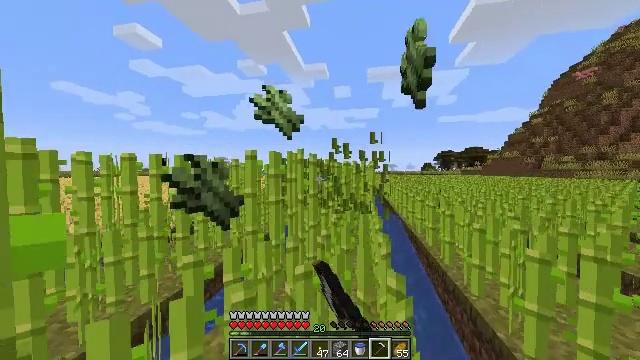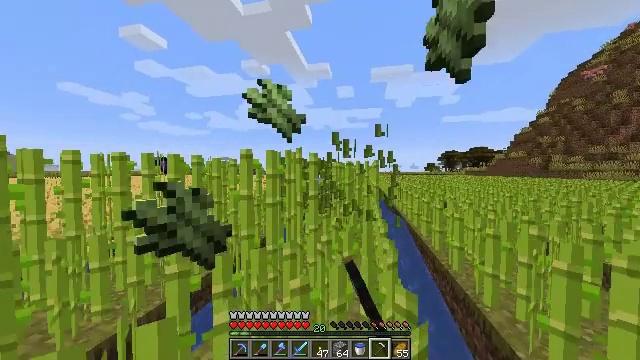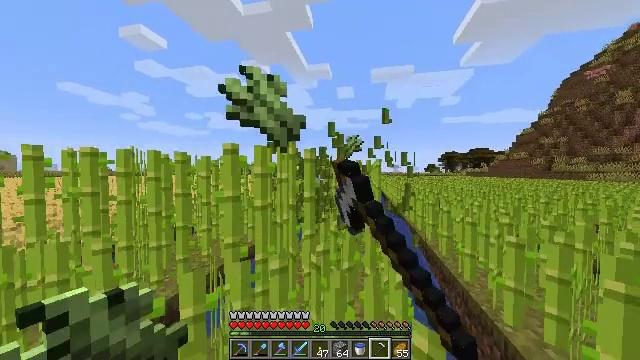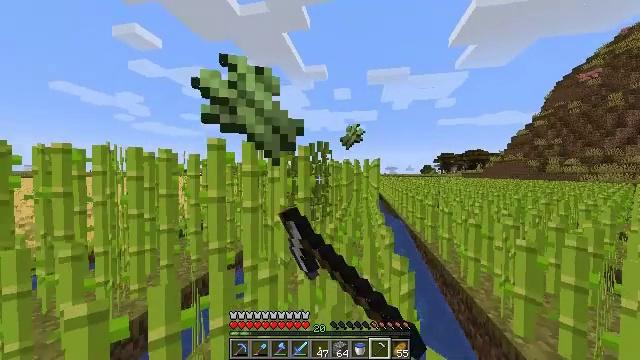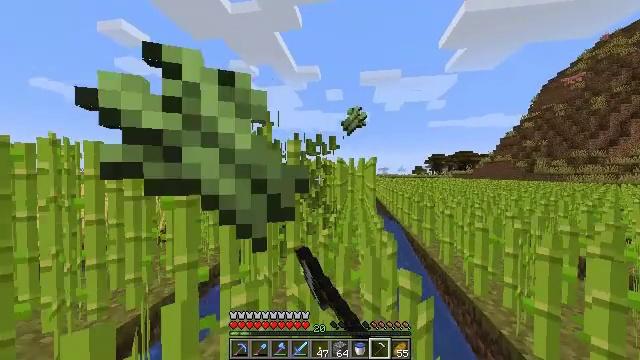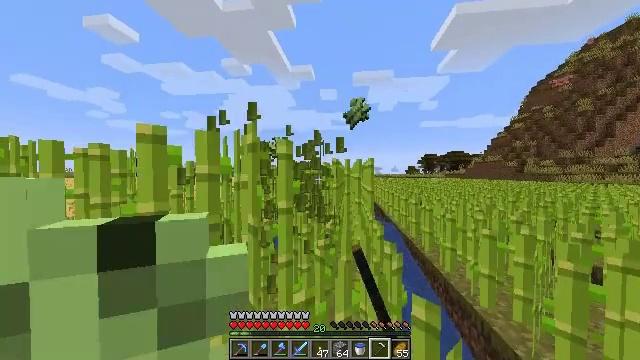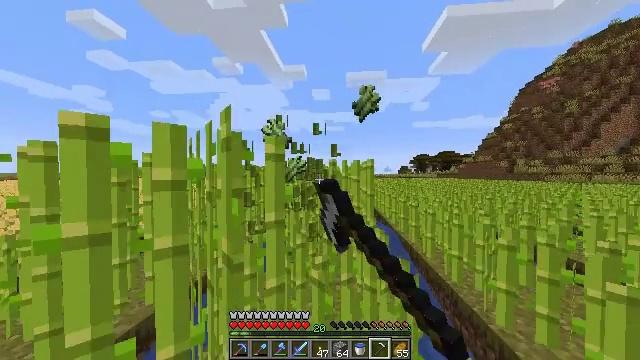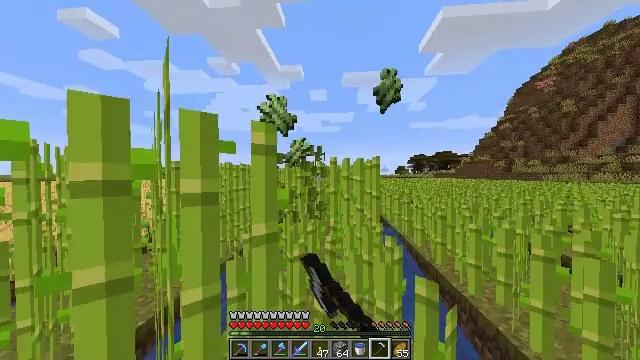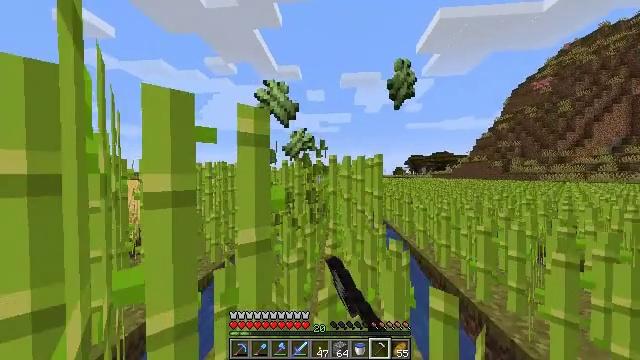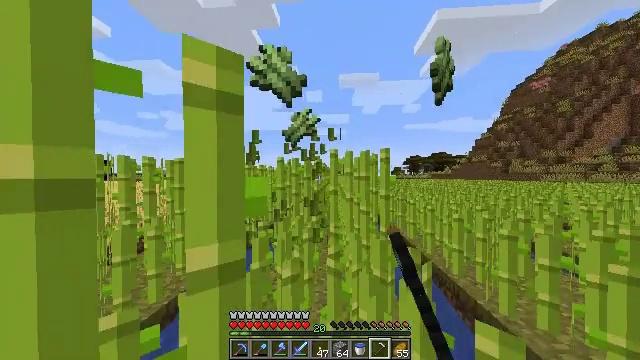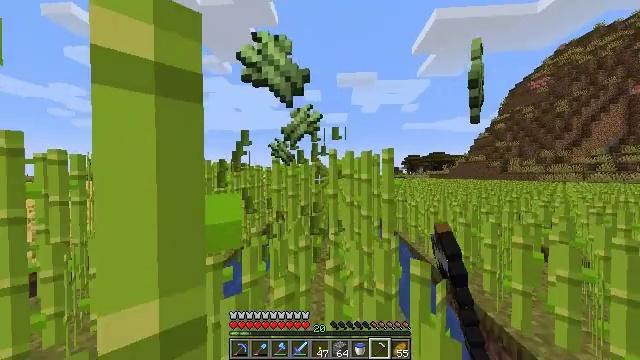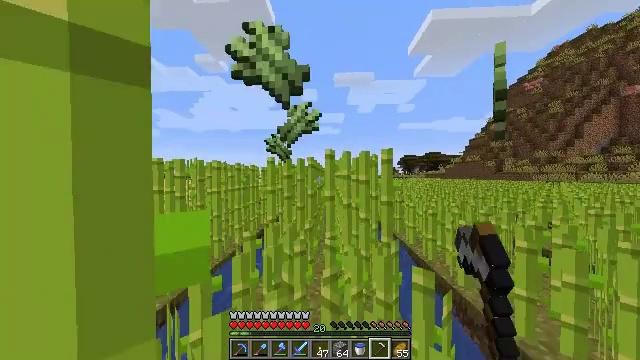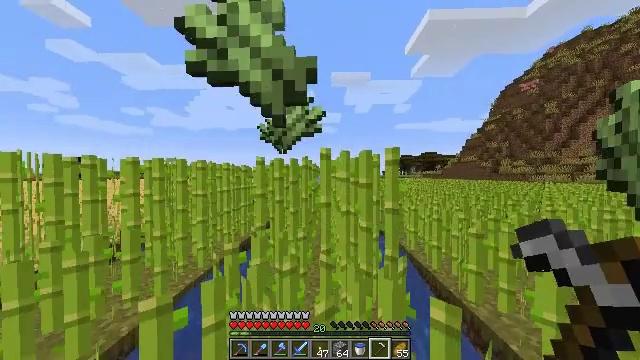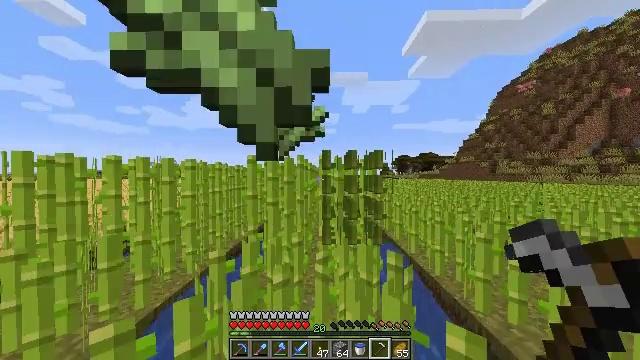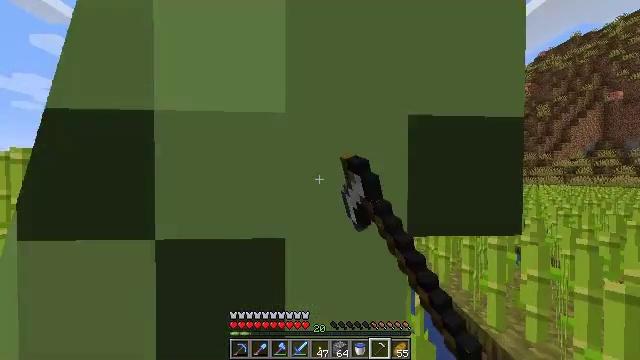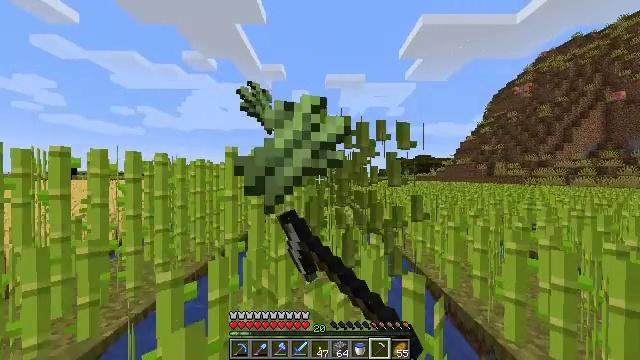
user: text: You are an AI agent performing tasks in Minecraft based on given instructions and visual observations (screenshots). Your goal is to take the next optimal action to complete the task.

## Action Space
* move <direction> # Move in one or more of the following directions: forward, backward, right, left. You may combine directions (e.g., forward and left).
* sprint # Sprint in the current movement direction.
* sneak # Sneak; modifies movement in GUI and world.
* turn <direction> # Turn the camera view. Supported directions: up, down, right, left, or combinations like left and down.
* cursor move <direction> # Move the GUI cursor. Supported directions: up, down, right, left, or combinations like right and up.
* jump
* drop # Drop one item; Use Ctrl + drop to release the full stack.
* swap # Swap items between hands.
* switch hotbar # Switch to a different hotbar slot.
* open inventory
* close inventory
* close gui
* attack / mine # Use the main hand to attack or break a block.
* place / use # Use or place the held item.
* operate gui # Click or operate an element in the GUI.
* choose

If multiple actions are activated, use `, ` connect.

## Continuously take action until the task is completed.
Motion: motion action
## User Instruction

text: Collect sugar cane near water sources.
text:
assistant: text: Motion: move forward, sprint, attack / mine
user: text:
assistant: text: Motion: move forward, sprint, attack / mine
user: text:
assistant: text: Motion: move forward, sprint, attack / mine
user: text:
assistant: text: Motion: move forward, sprint, turn right, attack / mine
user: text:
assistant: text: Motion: move forward, sprint, turn right, attack / mine
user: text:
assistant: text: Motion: move forward, sprint, turn right, attack / mine
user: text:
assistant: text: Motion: move forward, sprint, attack / mine
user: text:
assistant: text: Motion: move forward, sprint, attack / mine
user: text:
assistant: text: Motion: move forward, sprint, attack / mine
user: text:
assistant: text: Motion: move forward, sprint, attack / mine
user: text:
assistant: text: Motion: move forward, sprint, attack / mine
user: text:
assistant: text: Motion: move forward, sprint, attack / mine
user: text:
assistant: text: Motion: move forward, sprint, attack / mine
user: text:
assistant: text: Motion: move forward, sprint, attack / mine
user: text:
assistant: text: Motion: move forward, sprint, attack / mine
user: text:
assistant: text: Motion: move forward, sprint, attack / mine
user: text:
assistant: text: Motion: move forward, sprint, attack / mine
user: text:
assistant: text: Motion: move forward, sprint, turn left, attack / mine
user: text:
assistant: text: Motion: move forward, sprint, turn left, attack / mine
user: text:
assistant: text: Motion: move forward, sprint, turn left, attack / mine
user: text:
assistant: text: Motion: move forward, sprint, attack / mine
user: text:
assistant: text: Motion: move forward, sprint, turn right, attack / mine
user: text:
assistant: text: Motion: move forward, sprint, turn right, attack / mine
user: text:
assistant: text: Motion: move forward, sprint, turn right, attack / mine
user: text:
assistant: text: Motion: move forward, sprint, attack / mine
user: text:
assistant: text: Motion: move forward, sprint, attack / mine
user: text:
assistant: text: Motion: move forward, sprint, attack / mine
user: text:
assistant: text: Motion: move forward, sprint, attack / mine
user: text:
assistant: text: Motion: move forward, sprint, attack / mine
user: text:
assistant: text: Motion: move forward, sprint, attack / mine